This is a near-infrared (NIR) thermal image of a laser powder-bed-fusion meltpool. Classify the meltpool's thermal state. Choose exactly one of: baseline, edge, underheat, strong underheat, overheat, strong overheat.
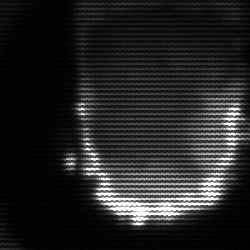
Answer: baseline